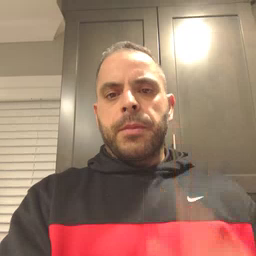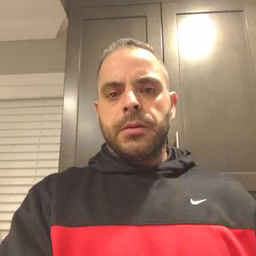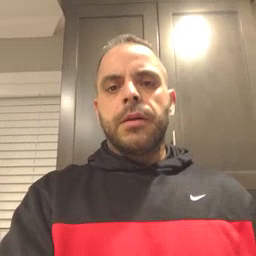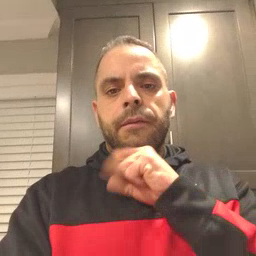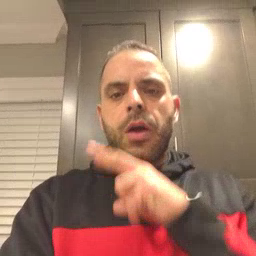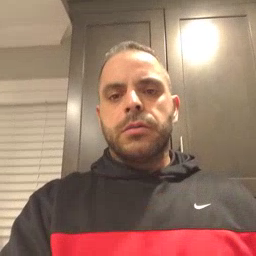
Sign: frog